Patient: sex M, age 45
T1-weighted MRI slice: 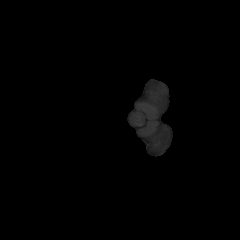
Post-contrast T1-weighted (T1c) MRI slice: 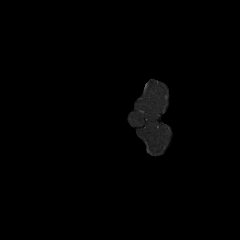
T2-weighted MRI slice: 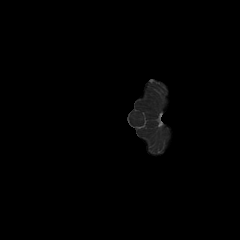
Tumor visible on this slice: no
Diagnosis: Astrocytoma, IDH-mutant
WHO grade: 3